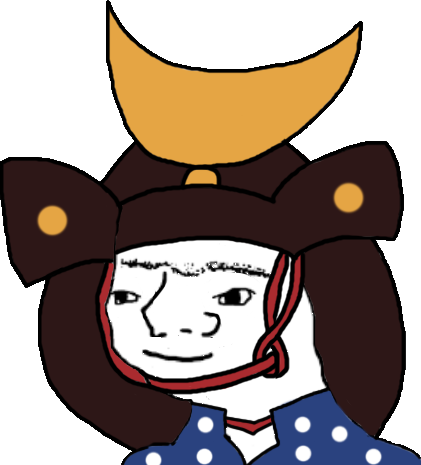
Label: 5_Boomer